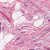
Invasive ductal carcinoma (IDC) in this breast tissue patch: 1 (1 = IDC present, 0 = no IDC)